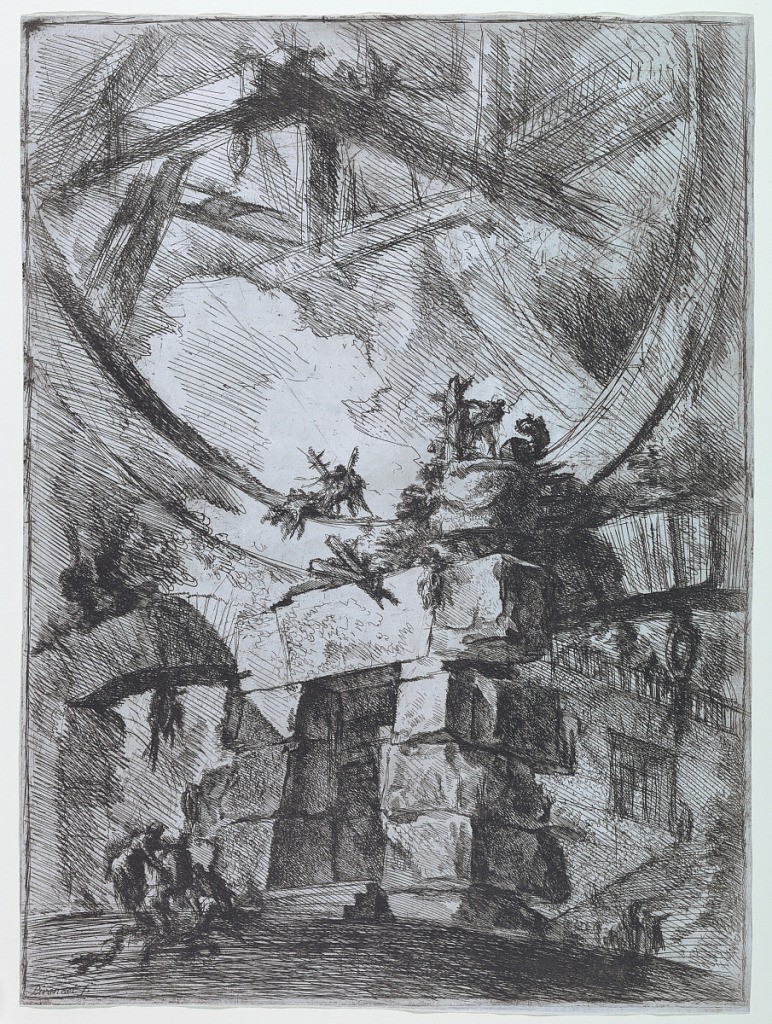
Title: Carceri, No. 9
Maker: Giovanni Battista Piranesi, Italian, 1720–1778
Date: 18th century
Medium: Etching on paper
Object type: print
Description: State I or II